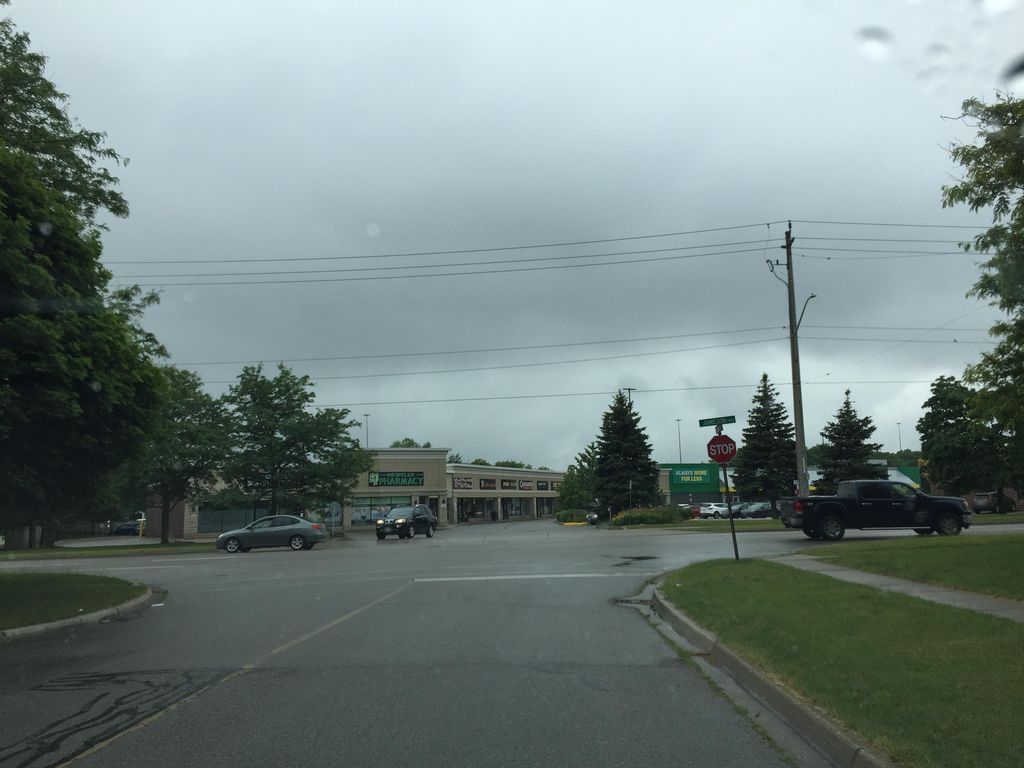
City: kitchener-waterloo